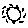
Label: sun